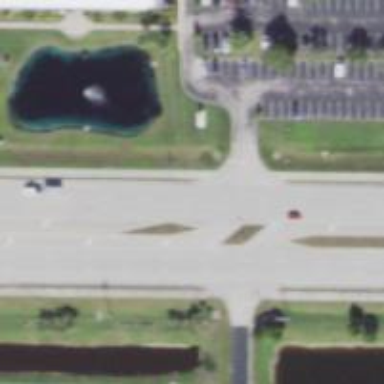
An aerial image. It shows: Tertiary link road with asphalt surface.